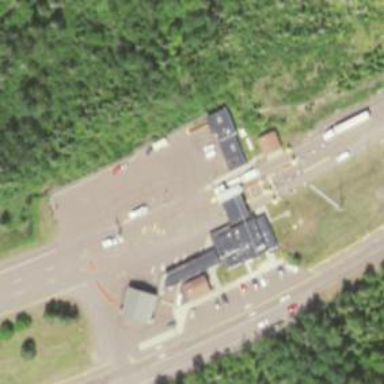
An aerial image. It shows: Border control barrier.